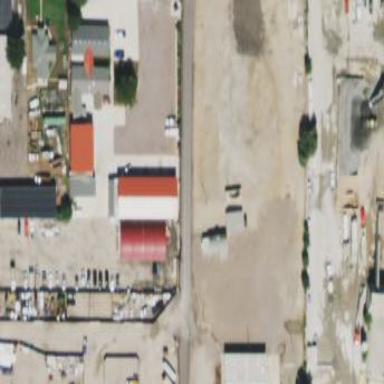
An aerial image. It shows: Commercial area.